Question: I have date in a long format in my file
'''
"start_time" : "1435377480000"
'''
I want to use <URL> to turn those long format to an actual date format.
# I've tried
'''
start_time.html(moment(objects[x].start_time).format("MM/DD/YYYY h:mmA"));
'''
---
# Result
View

Any helps / hints will help a lot at this point.
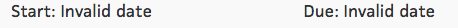
Answer: It seems like you just keep making syntax errors. Happens to the best of us! Anyway, this should work:
'''
start_time.html(moment(objects[x].start_time).format("MM/DD/YYYY h:mmA"));
'''
You were passing in an object to moment but not saying to do anything with it, and then passing in the date format as a second value to HTML instead of to moment itself.
One more thing is that your start_time is a string, so turn it into an integer with 'parseInt' and you should be good.
Edit: Apparently moment does accept strings, but OP said using parseInt solved his problem.